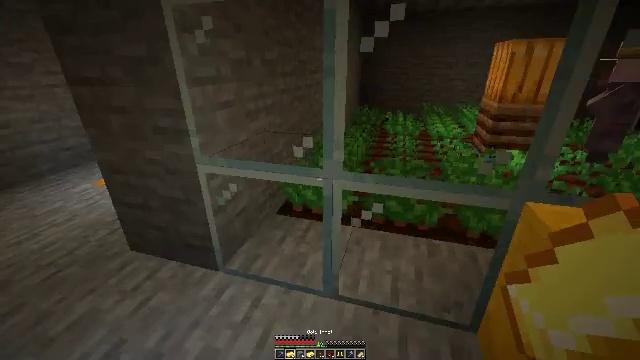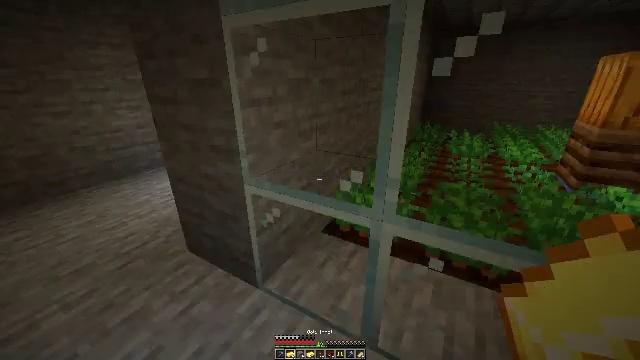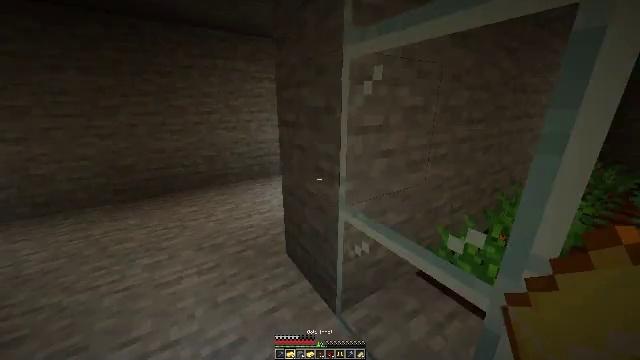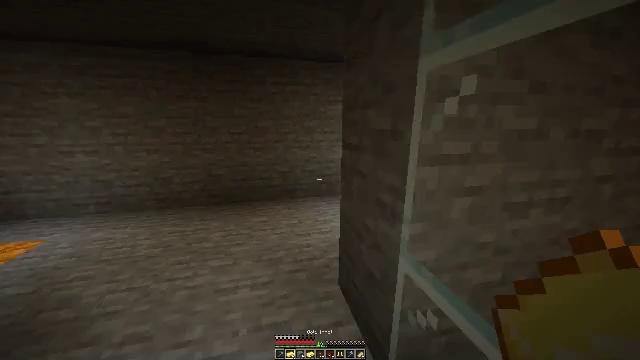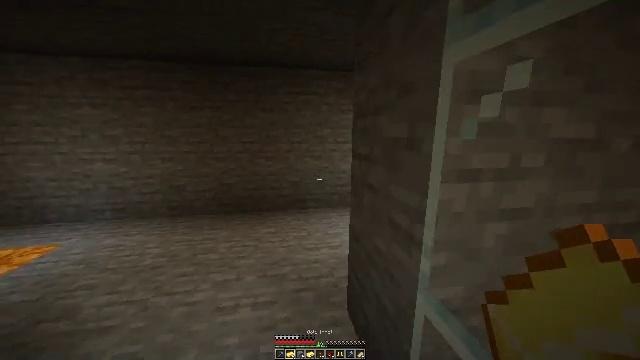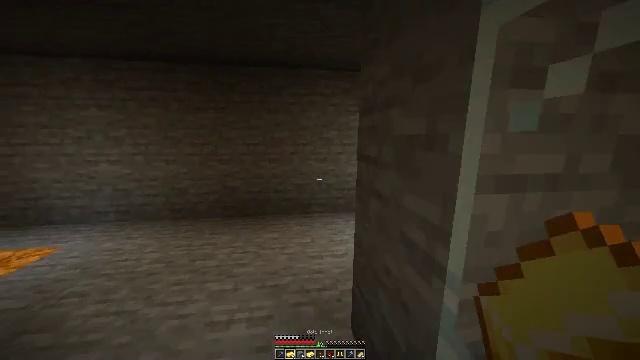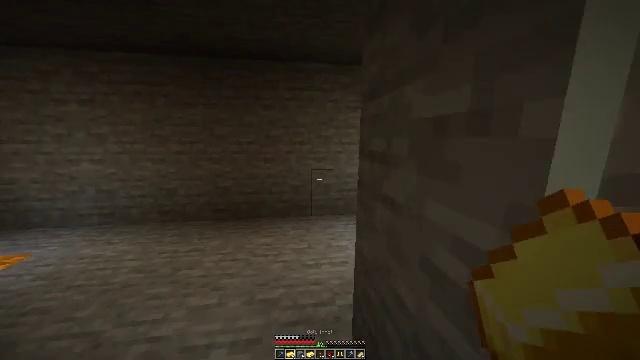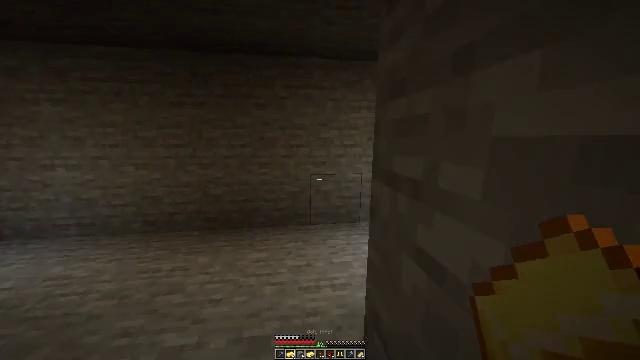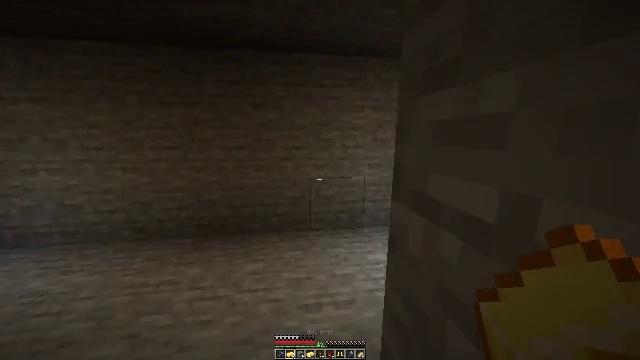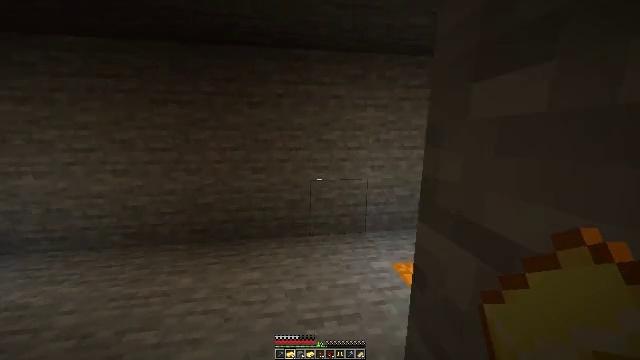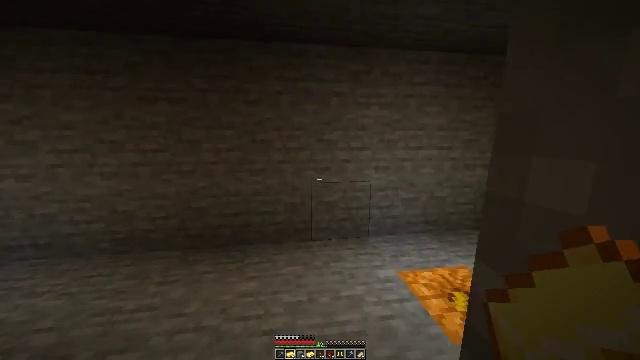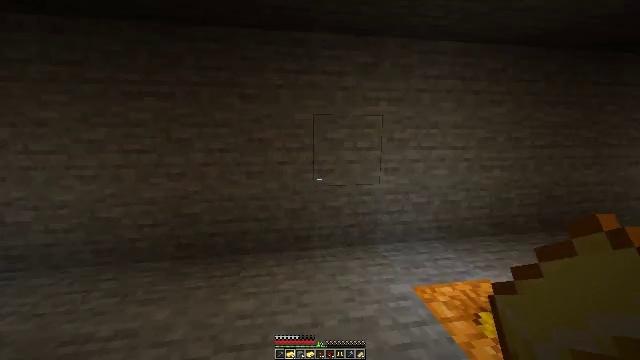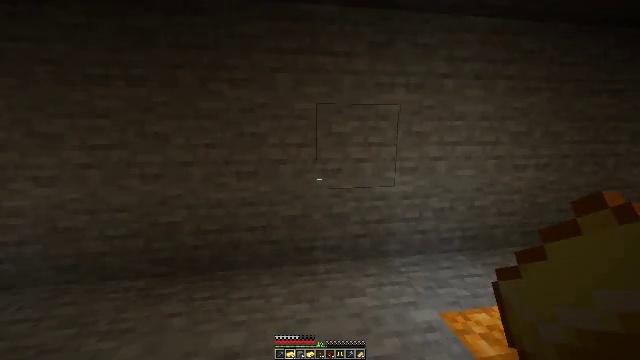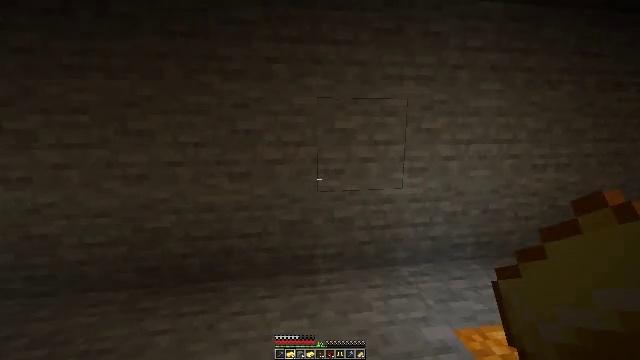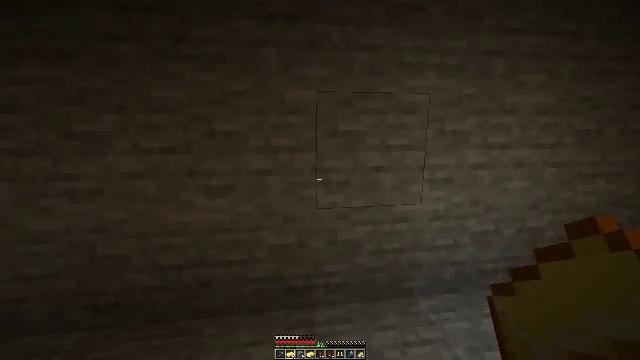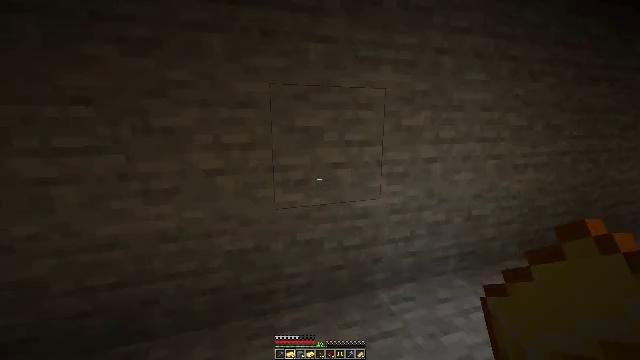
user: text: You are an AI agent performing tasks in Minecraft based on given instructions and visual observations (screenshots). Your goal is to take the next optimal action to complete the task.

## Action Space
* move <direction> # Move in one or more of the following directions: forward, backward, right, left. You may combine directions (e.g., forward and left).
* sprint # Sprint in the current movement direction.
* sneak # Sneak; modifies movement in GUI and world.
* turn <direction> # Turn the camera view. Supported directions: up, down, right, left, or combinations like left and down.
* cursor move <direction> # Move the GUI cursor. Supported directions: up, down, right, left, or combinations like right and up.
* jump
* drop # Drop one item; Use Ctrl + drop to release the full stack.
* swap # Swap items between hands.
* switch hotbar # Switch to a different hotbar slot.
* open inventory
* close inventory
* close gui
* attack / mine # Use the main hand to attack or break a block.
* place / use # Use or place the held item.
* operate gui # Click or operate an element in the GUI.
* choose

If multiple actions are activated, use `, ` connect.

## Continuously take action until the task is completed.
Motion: motion action
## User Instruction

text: Obtain a golden apple by crafting it with ingots and an apple.
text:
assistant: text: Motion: move forward, sprint, turn left and up
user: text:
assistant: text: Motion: move forward, sprint, turn left and up
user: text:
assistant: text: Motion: move forward, sprint, turn left and up
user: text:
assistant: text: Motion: move forward, turn left and up
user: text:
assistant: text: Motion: move forward, turn left
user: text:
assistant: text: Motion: move forward
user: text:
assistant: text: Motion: move forward
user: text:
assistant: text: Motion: move forward
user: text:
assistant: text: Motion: move forward
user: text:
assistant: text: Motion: move forward
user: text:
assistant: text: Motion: move forward
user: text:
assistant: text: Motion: move forward
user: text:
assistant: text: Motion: move forward
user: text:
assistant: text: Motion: move forward
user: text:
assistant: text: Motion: move forward, turn right and down
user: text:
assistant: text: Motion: move forward, turn right and up
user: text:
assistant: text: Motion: move forward, turn right and up
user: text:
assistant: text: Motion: move forward, turn right
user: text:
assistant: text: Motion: move forward
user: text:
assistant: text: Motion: move forward, turn right
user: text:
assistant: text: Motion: move forward, turn right
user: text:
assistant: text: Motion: move forward, turn right and up
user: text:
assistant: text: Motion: move forward, turn right
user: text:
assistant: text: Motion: move forward
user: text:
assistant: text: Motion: move forward
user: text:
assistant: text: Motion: move forward, turn right
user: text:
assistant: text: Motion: move forward, turn right and down
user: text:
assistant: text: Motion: move forward, turn right
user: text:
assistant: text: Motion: move forward
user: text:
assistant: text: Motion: move forward